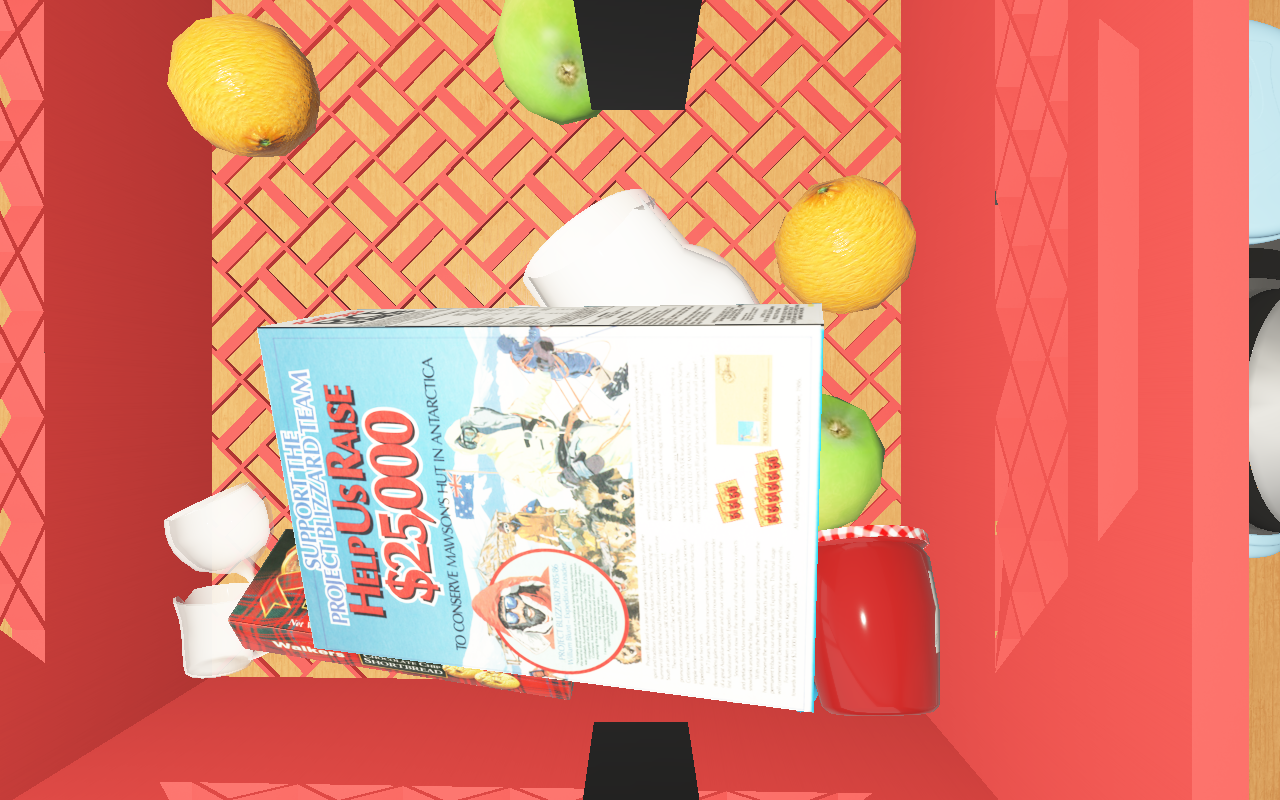
Objects in the scene:
carafe
apple
orange
jam jar
cereal box